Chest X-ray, PA view. Patient: 54 years old, sex M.
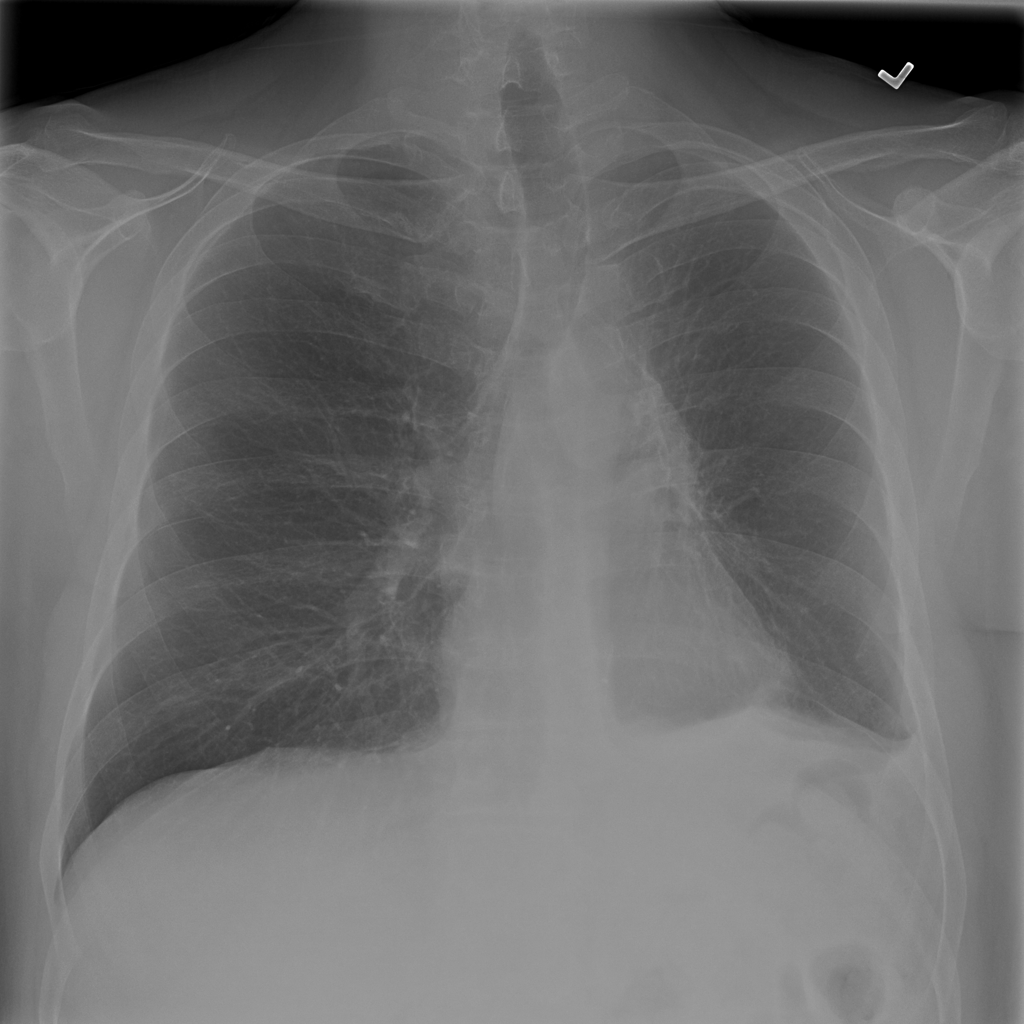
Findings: Atelectasis, Pleural_Thickening, Pneumothorax